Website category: auto
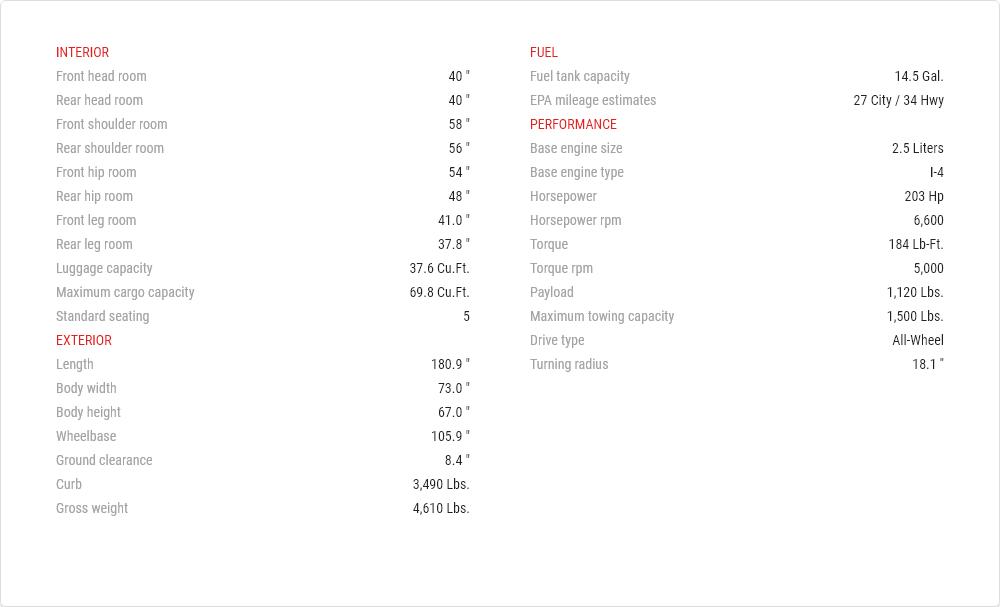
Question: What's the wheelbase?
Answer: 105.9 "

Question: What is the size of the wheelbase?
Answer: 105.9 "

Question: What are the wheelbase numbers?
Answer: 105.9 "

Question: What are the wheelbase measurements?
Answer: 105.9 "

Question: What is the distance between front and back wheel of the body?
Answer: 105.9 "

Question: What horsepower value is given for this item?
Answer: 203 hp

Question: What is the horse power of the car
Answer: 203 hp

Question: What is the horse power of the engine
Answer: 203 hp

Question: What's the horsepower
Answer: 203 hp

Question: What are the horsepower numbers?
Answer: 203 hp

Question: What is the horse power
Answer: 203 hp

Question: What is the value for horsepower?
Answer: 203 hp

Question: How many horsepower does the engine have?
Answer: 203 hp

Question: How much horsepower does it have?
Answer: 203 hp

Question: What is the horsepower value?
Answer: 203 hp

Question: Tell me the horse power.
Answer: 203 hp

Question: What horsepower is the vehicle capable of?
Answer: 203 hp

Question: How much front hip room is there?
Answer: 54 "

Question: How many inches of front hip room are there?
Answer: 54 "

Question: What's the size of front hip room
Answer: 54 "

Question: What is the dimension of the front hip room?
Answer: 54 "